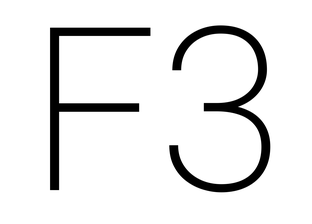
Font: Roboto_ExtraLight